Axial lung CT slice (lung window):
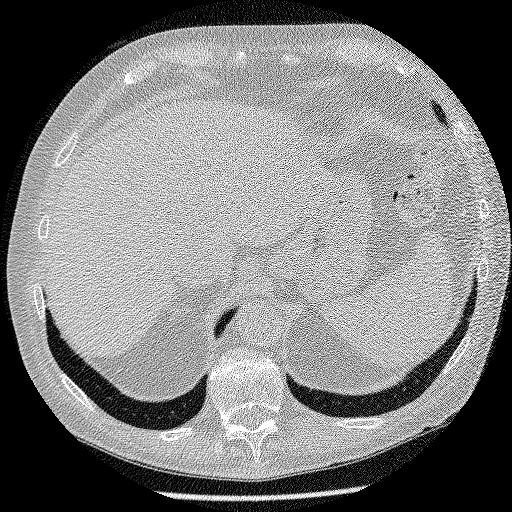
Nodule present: no